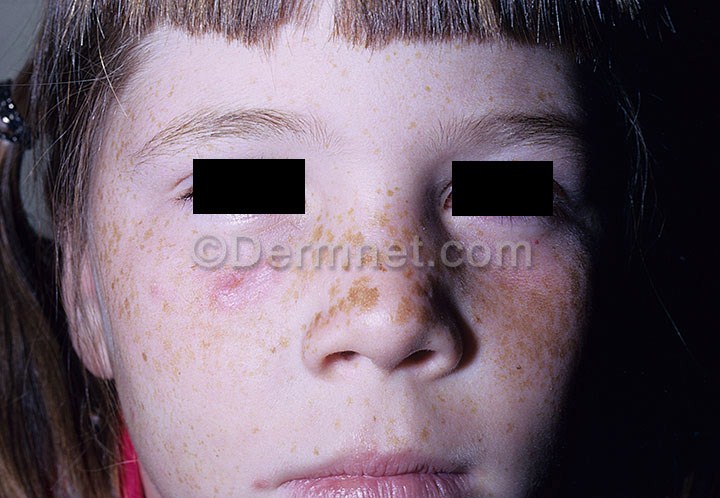
Disease: Lupus and other Connective Tissue diseases